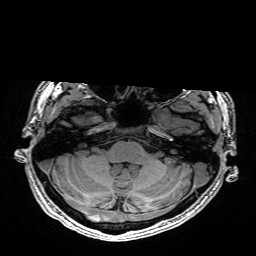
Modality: T1w
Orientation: coronal
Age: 23
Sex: male
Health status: healthy
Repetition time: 2.53 s
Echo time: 0.0034 s